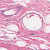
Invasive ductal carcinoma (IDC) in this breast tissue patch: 0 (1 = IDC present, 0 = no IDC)